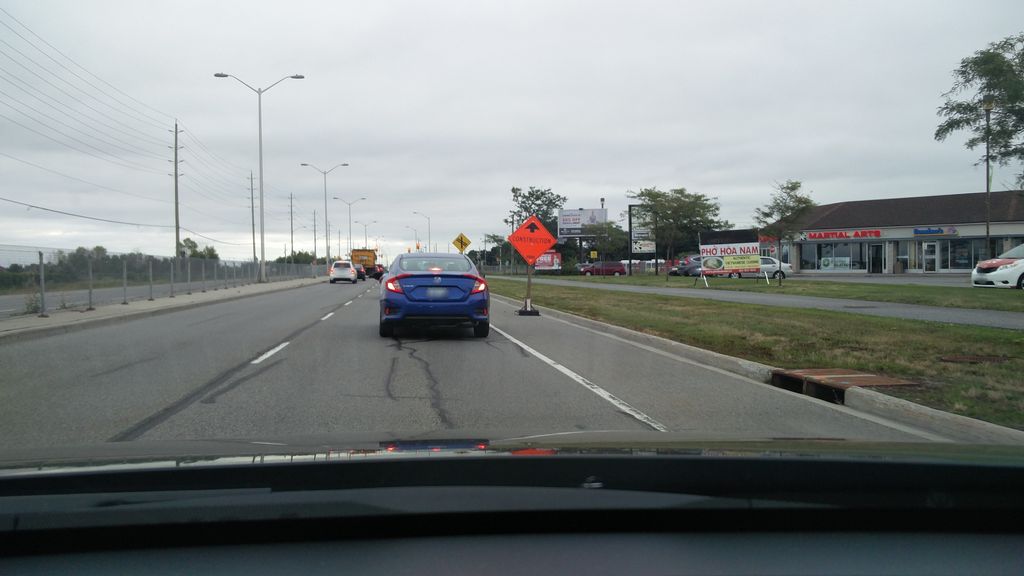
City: ottawa-gatineau